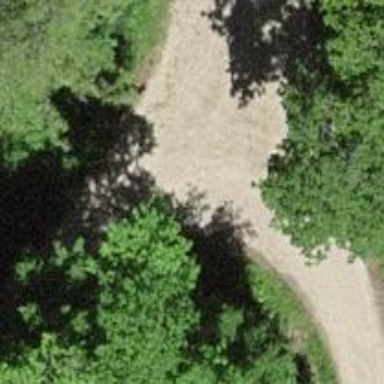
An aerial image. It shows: Gravel track with grade2 quality.